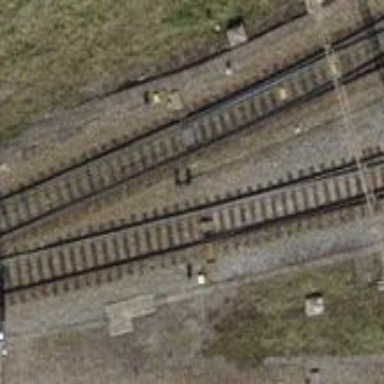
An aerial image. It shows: Electrified rail siding with contact line.